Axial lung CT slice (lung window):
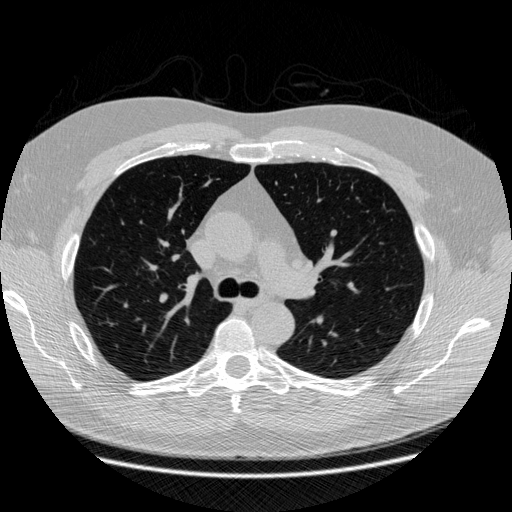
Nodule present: no